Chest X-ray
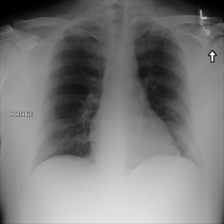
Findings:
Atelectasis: negative
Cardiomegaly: negative
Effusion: negative
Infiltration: negative
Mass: negative
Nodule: negative
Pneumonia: negative
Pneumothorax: negative
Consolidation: negative
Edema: negative
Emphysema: negative
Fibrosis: negative
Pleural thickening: negative
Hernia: negative